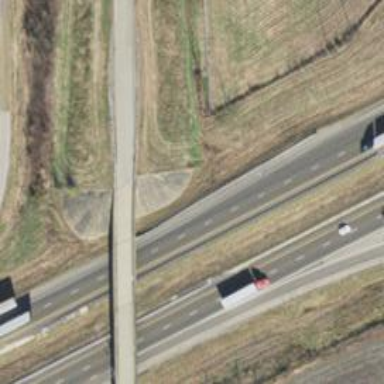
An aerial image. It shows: Tertiary road on beam bridge.